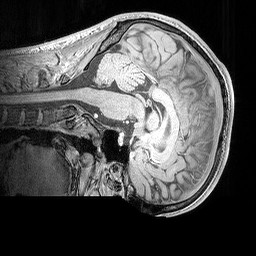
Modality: MP2RAGE
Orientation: sagittal
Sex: male
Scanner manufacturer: siemens
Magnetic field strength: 3 T
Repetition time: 5 s
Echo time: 0.00292 s